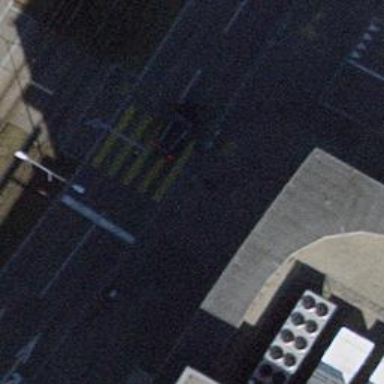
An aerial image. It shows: Zebra crossing with traffic signals. The crossing is marked by traffic lights.